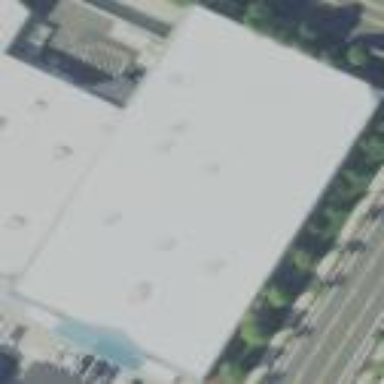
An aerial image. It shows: Department store building.